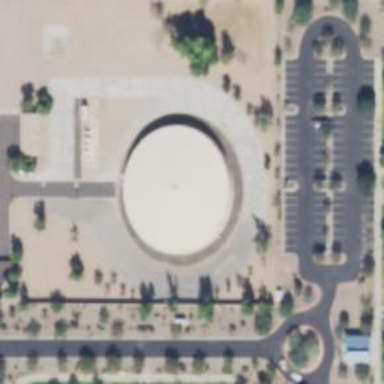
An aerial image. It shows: Storage tank that is man-made.